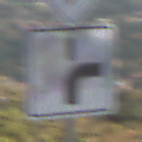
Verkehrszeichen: VerlaufVorfahrtsstrasse8
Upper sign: Vorfahrtsstrasse
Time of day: Midday
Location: Outdoor (Nature)
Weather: PartlyCloudy
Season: NotSpecified
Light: Natural